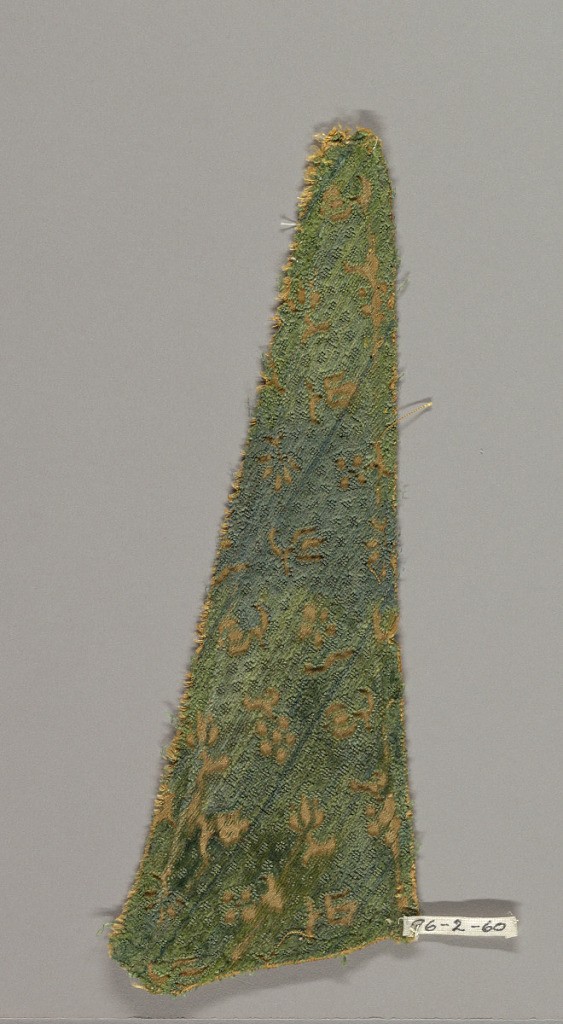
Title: Fragment
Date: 16th–17th century
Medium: silk Technique: cut and uncut supplementary warp pile (velvet) on satin ground
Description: Green and light brown velvet in a design of small sprigs of different floral types alternating in rows formed by the voided velvet satin area. The background is formed of cut velvet with dots of uncut velvet areas.